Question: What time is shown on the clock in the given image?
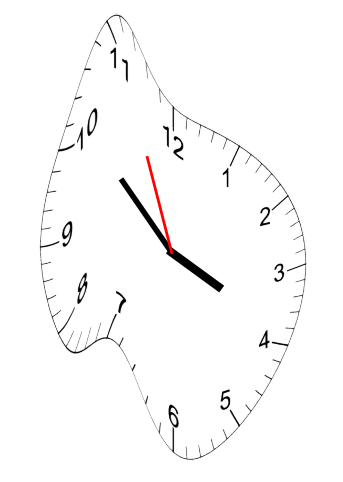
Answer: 03:51:56